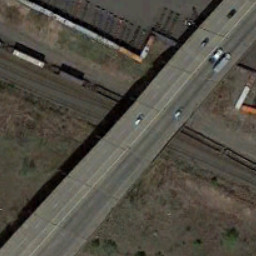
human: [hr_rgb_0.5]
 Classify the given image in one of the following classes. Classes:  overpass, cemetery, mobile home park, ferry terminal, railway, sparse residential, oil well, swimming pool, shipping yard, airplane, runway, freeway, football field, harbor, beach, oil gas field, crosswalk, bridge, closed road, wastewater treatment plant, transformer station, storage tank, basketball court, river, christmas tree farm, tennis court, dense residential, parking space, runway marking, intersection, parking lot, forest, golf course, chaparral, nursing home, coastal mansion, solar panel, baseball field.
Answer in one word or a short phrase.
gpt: overpass